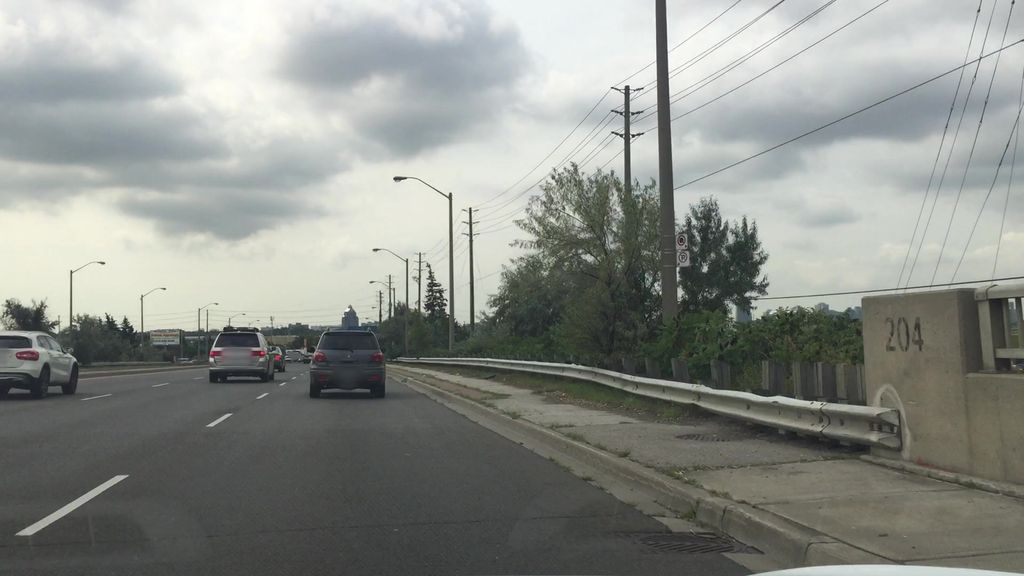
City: toronto